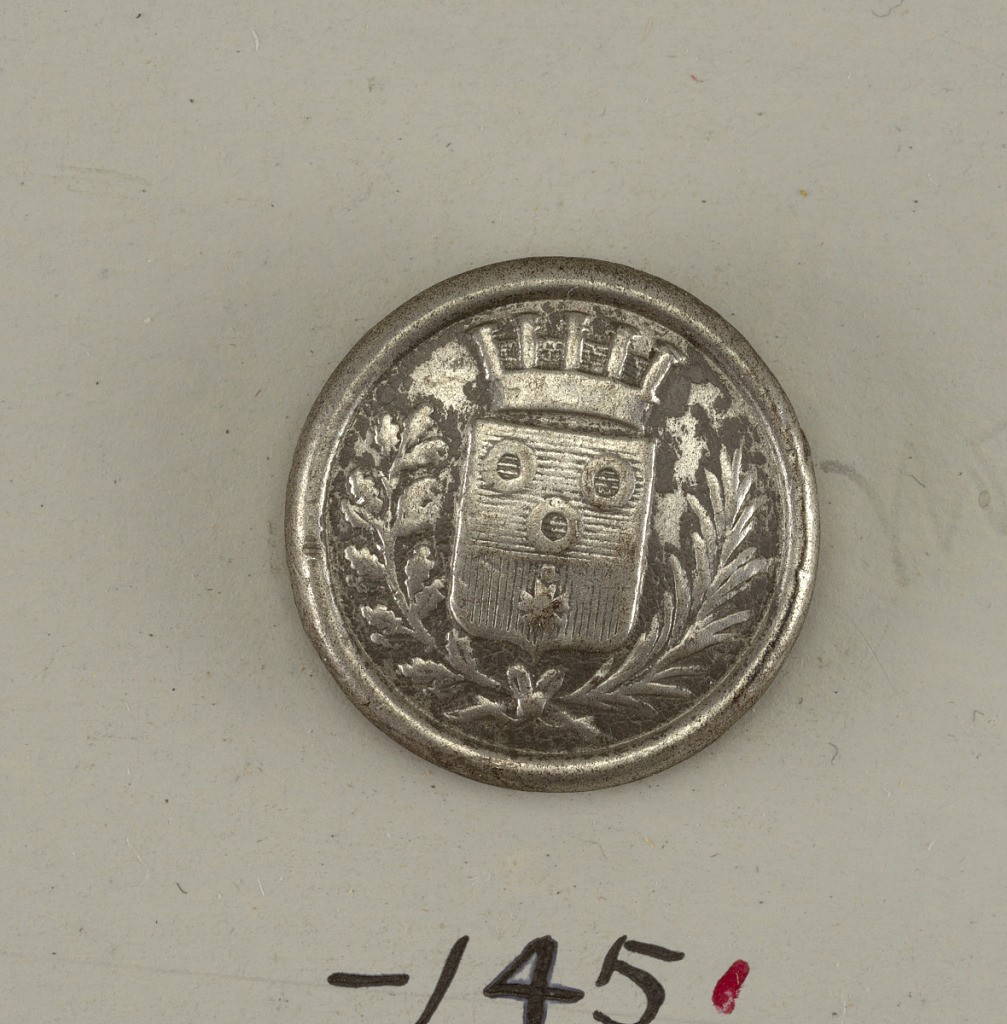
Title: Button
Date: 19th century
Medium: Silver, brass
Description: Button with ornament showing a shield with three rings and a star, within crossed laurel sprays and surmounted by a crown. On reverse, "C T Paris Perfectionne" on a belt with buckle. Brass back and shank.

On card E